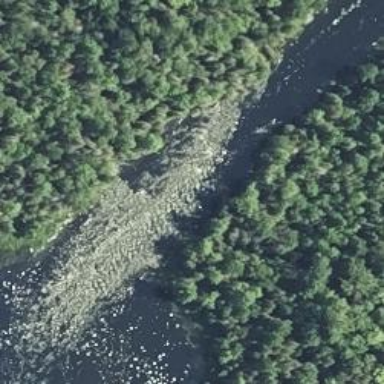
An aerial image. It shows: Rapids in the waterway.